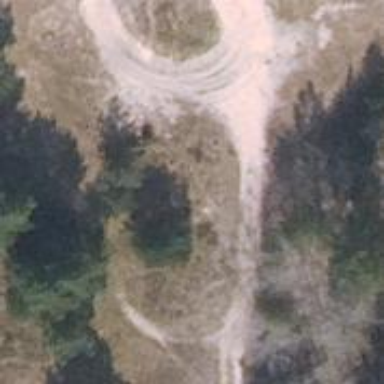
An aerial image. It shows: Sandy path.